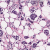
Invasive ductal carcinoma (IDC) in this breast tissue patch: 1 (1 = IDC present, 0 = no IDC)